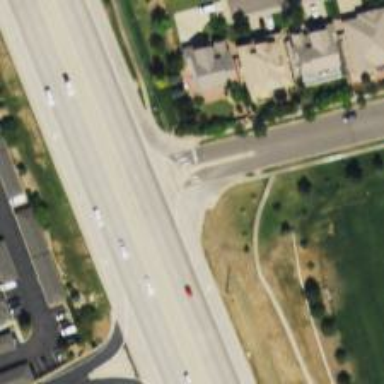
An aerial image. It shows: Trunk link highway.